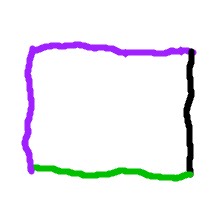
Shape: rectangle